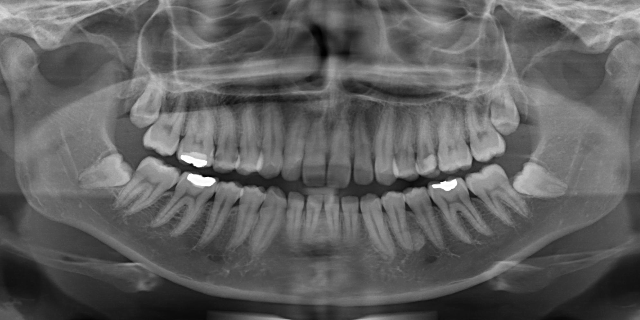
adult